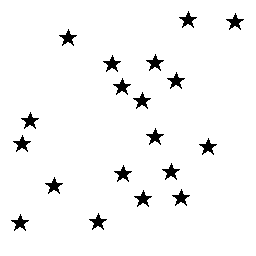
Squares: 0
Triangles: 0
Stars: 19
Total shapes: 19